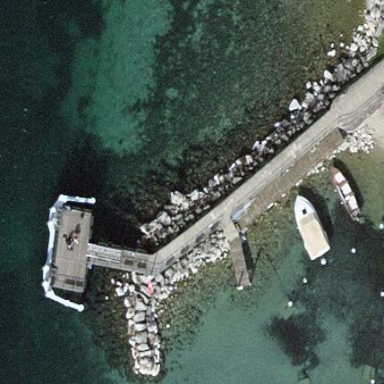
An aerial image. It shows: Breakwater structure.